Interaction volume radius: 5 \u00c5
Interaction volume height: 15 \u00c5
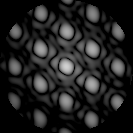
Disorder parameter: 0.1437